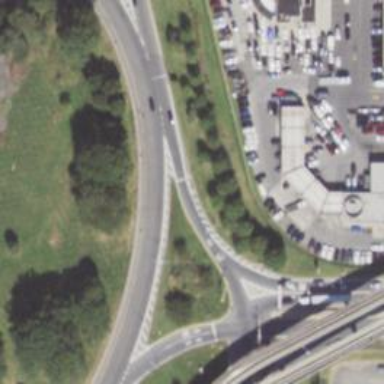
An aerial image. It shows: Tertiary road with asphalt surface leading to roundabout.